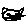
Label: cat